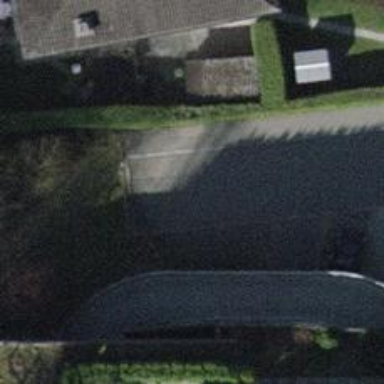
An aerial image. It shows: Asphalt road in residential area.